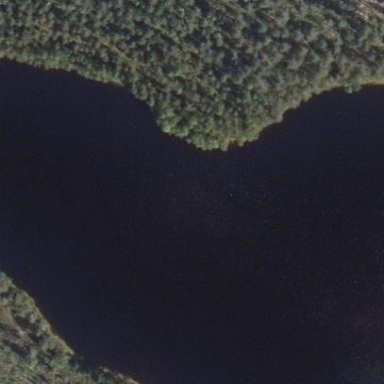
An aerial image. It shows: Lake with natural water.